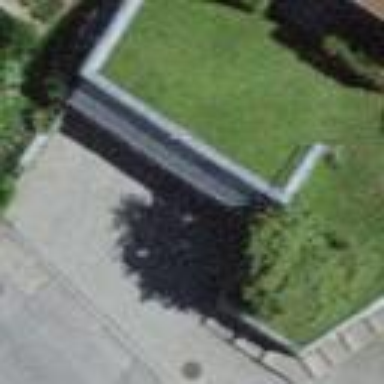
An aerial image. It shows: Garage.